Interaction volume radius: 10 \u00c5
Interaction volume height: 20 \u00c5
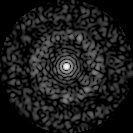
Disorder parameter: 0.857